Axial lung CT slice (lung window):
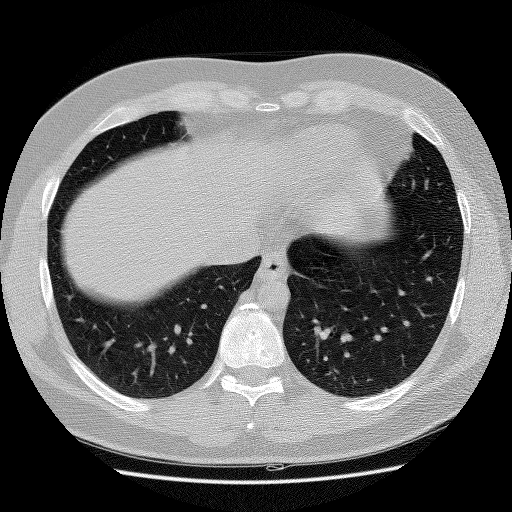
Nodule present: no